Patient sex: M
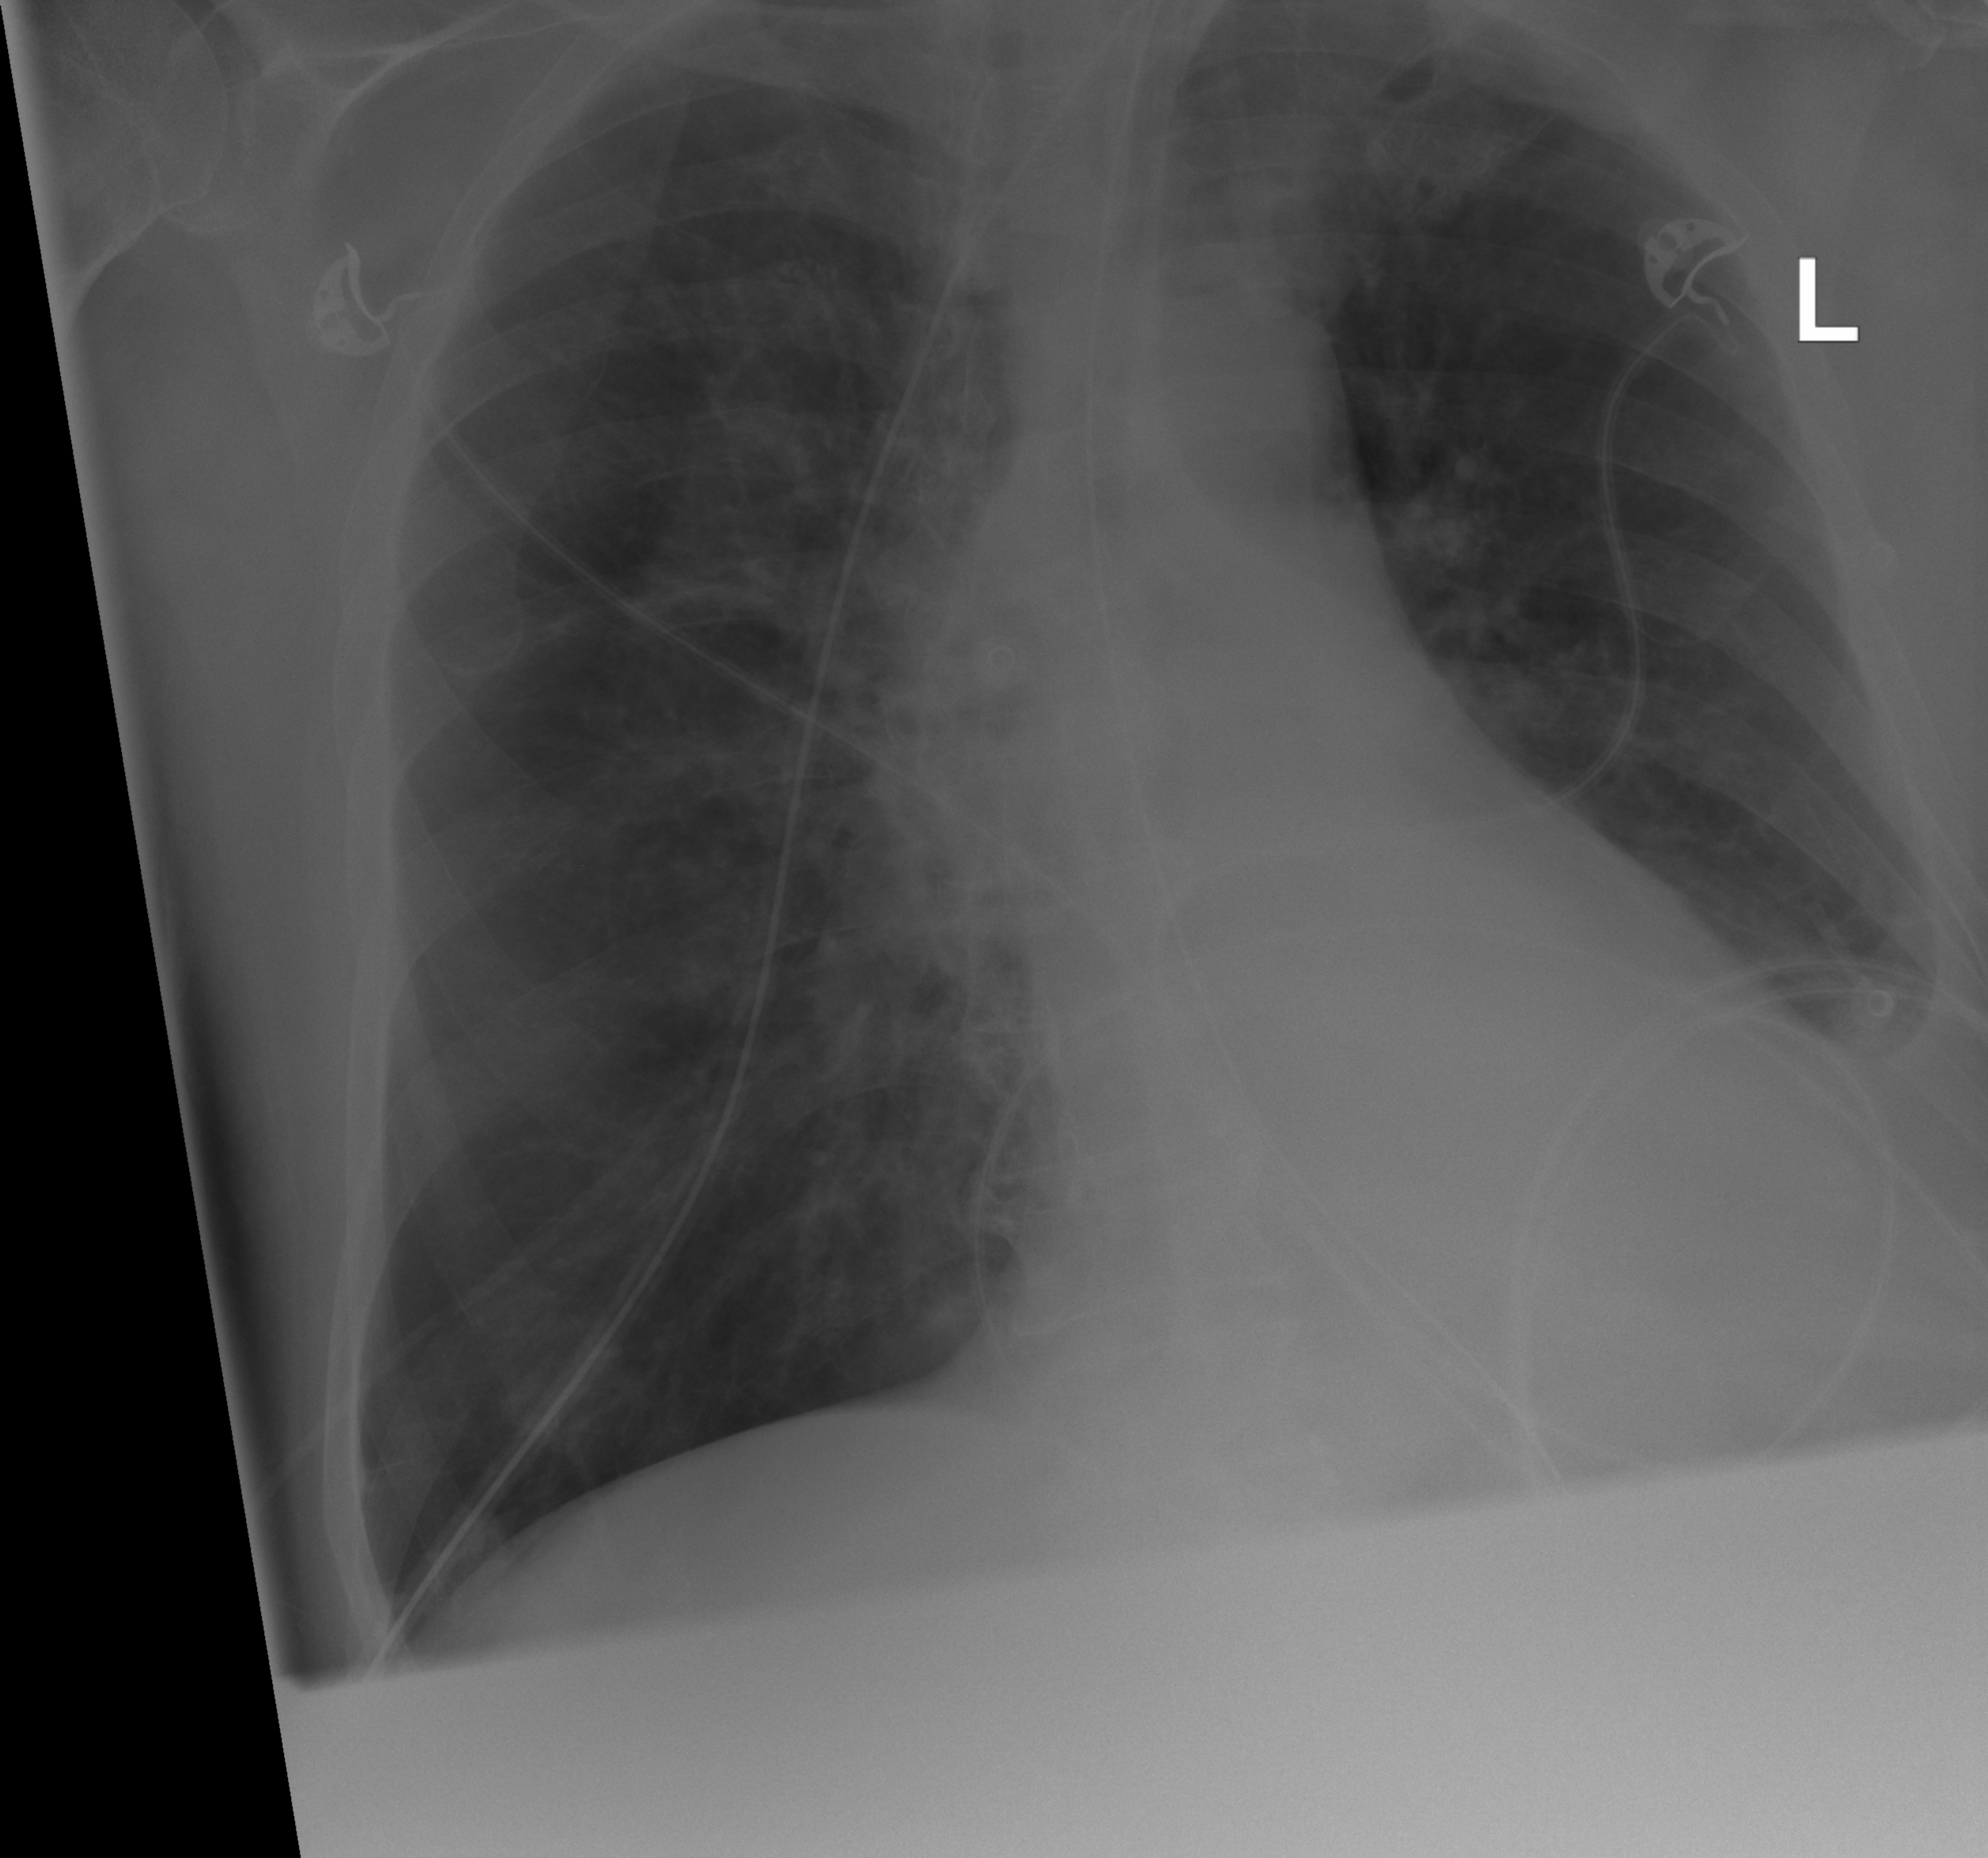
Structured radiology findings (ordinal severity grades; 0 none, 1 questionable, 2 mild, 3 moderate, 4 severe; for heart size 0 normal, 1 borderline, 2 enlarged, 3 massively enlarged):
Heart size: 0
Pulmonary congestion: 0
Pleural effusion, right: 0
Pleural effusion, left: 2
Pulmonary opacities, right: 0
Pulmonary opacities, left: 0
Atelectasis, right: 0
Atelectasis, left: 2